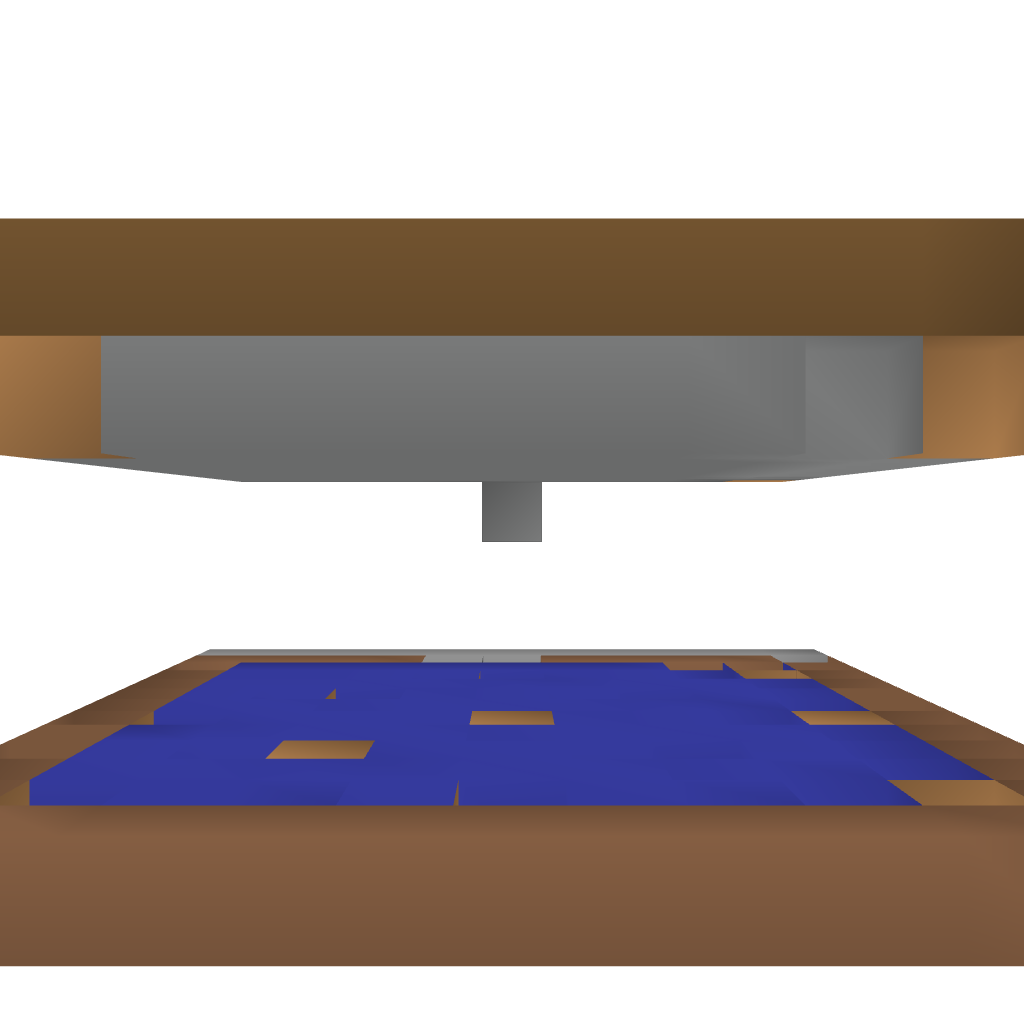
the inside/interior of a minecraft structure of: w4rl0's Basic House